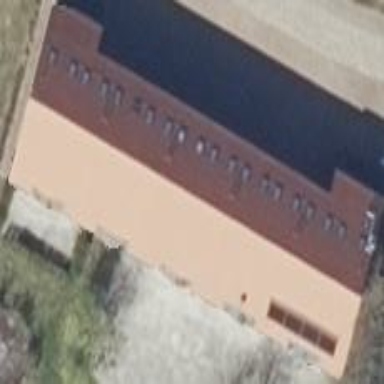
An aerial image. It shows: Hotel building.